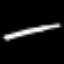
Label: pencil